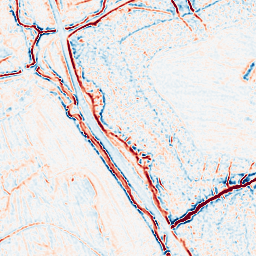
Category: multiscale
Decomposition family: log
Decomposition parameters: sigma: 1
Upsampling method: quartic
Upsampling parameters: scale: 4
Upsampling scale: 4